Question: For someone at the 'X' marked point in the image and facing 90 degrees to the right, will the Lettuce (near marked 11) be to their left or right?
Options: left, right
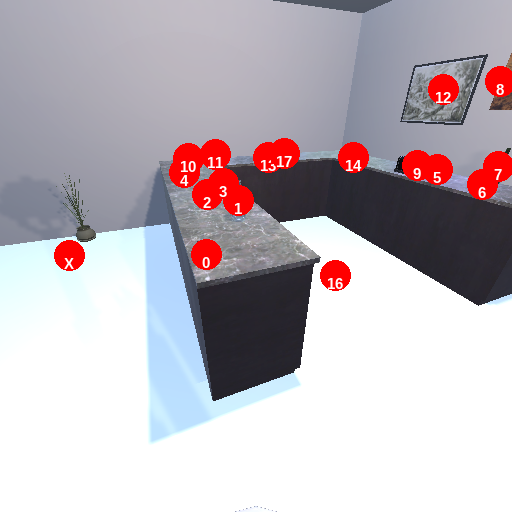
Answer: left